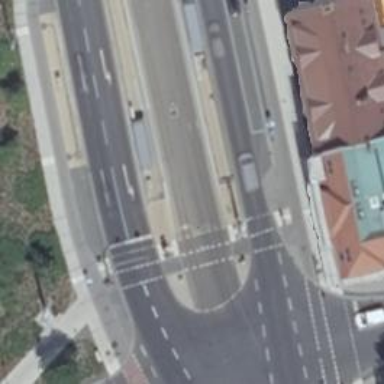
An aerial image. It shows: Shelter for public transport.